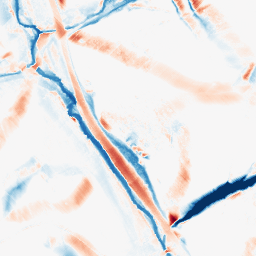
Category: morphological
Decomposition family: morphological_diamond
Decomposition parameters: operation: average
radius: 15
Upsampling method: edge_directed
Upsampling parameters: scale: 4
Upsampling scale: 4